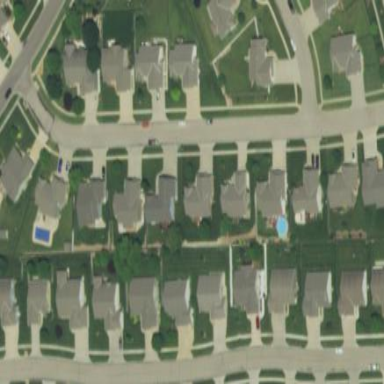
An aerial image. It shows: Sidewalk.